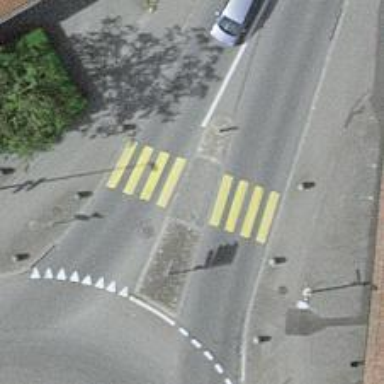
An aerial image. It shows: Zebra crossing with road island.